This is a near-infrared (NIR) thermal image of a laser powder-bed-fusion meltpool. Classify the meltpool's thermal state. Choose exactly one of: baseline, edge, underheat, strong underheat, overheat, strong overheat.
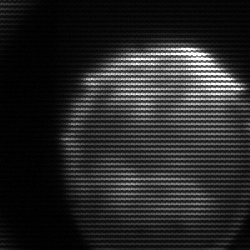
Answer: edge